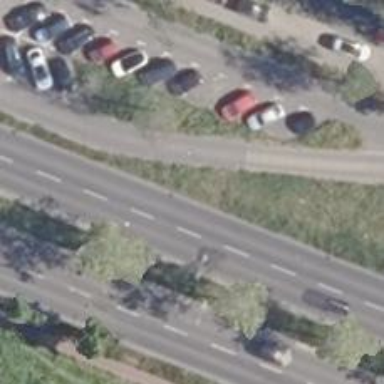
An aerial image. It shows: Asphalt parking aisle road for service vehicles.